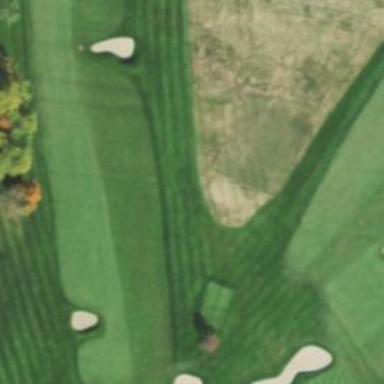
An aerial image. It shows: Grassy area designated as golf fairway.